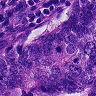
Metastatic tissue present: yes